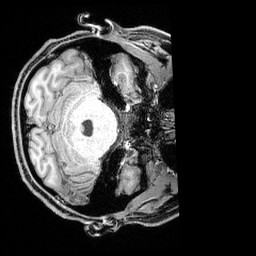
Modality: T1w
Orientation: axial
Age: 26
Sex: male
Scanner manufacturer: siemens
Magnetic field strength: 3 T
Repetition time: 2.3 s
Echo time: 0.00324 s